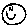
Label: smiley face